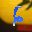
Label: 6